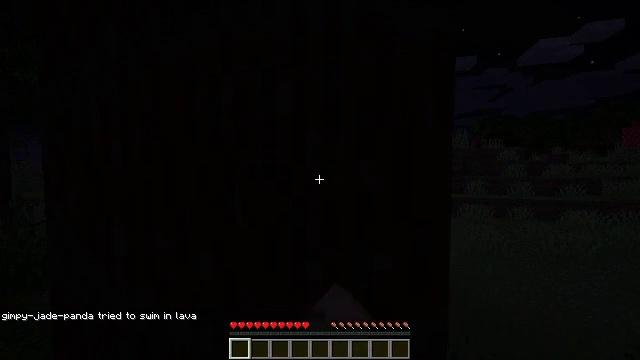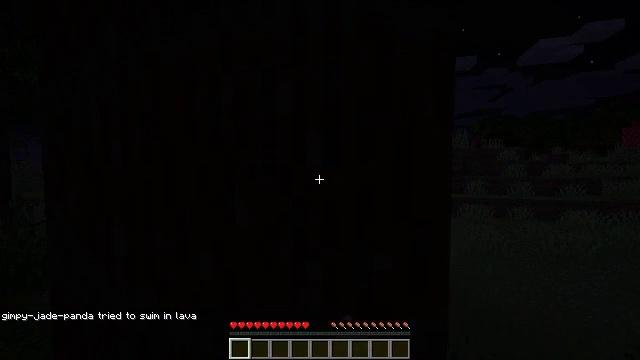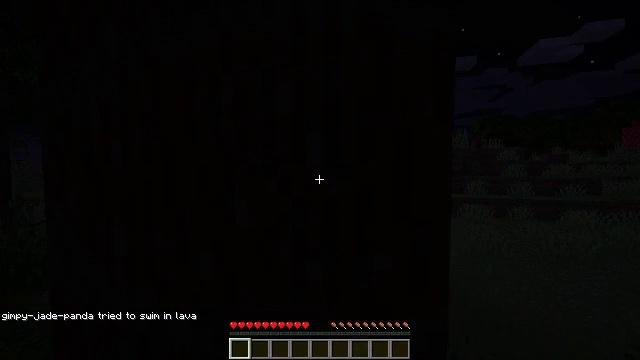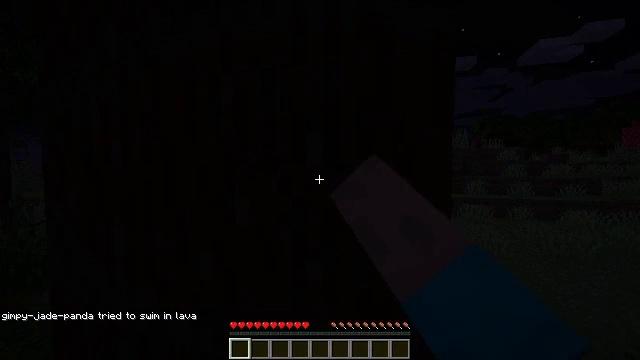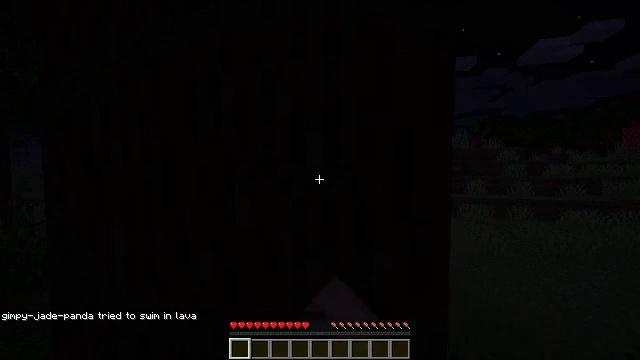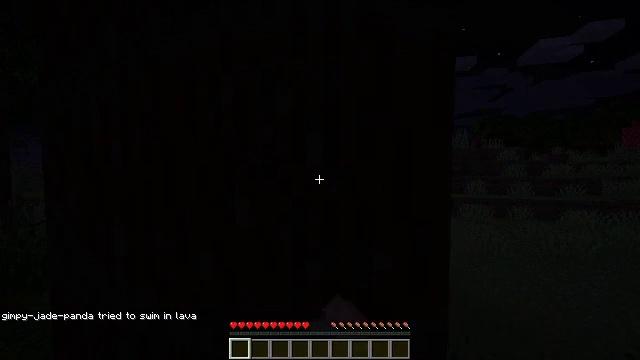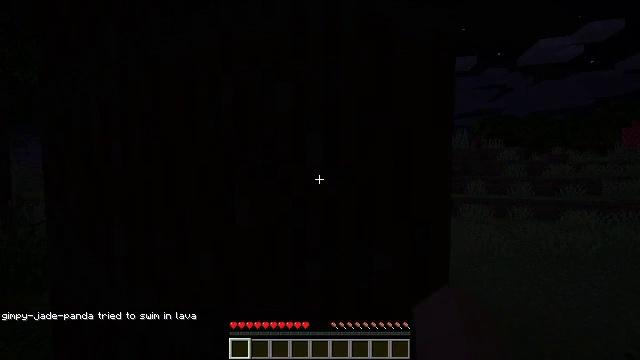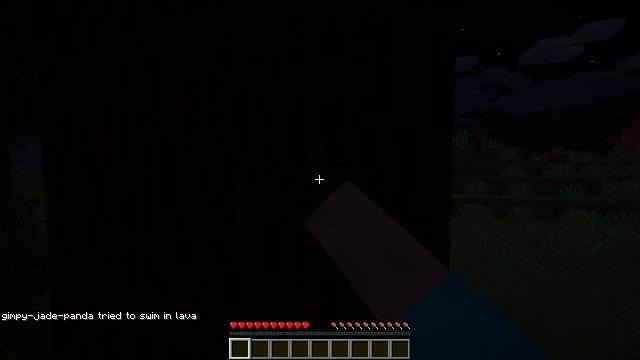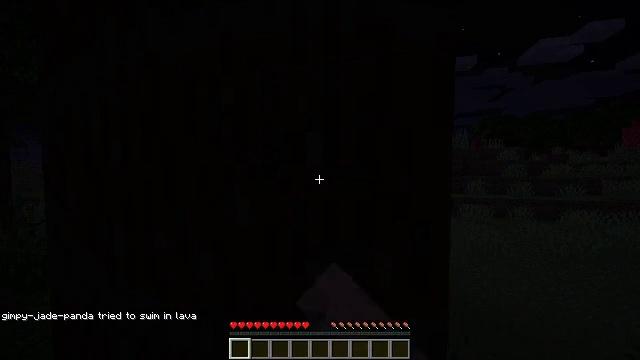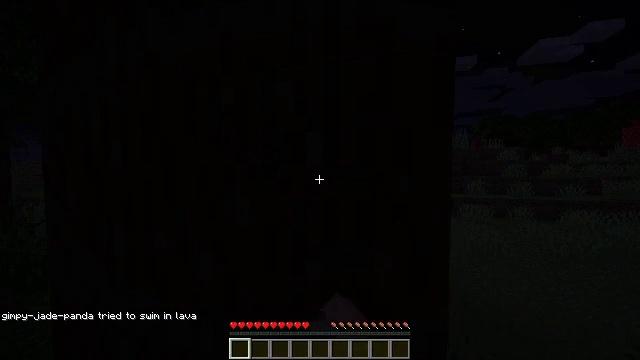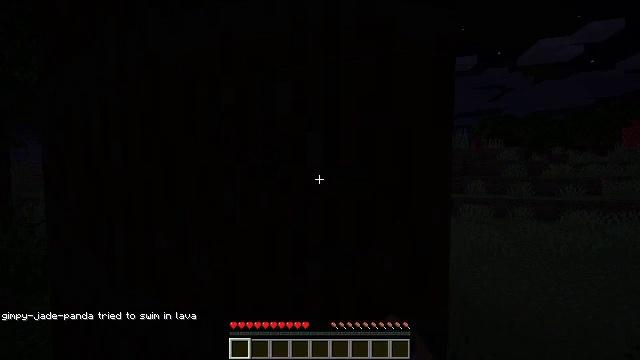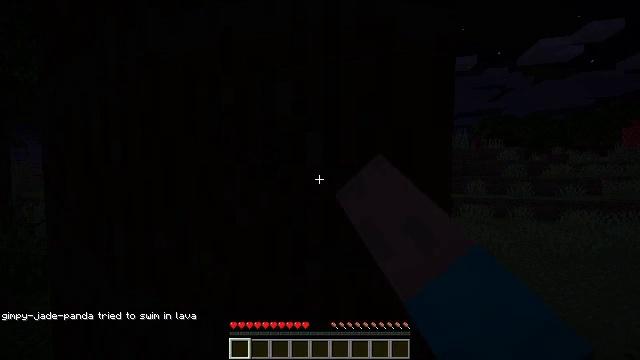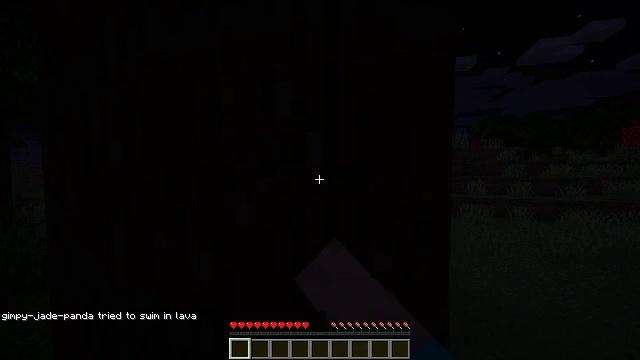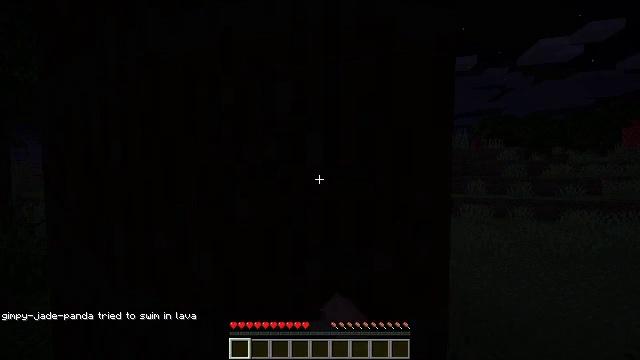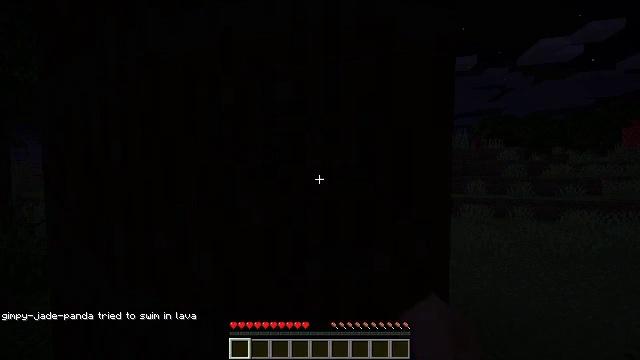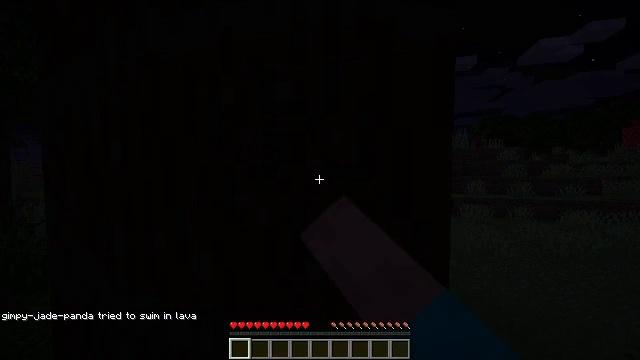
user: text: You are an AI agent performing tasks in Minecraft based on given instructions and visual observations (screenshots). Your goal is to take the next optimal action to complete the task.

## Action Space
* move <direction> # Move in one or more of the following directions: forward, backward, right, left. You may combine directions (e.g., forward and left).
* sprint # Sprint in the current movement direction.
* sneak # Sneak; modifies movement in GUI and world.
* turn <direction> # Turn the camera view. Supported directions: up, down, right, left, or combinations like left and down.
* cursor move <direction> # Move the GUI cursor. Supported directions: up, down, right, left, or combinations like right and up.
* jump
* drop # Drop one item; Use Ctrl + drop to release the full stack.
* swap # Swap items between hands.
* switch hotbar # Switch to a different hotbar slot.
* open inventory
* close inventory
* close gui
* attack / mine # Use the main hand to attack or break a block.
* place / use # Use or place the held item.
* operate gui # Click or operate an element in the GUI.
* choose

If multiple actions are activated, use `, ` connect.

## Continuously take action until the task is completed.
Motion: motion action
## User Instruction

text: Chop down the dark oak log.
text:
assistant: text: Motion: attack / mine
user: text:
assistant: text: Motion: attack / mine
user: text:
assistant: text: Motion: attack / mine
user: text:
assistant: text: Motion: attack / mine
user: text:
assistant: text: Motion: attack / mine
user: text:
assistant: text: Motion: attack / mine
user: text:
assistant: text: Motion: attack / mine
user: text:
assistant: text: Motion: attack / mine
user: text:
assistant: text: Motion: attack / mine
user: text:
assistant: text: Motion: attack / mine
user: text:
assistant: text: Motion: attack / mine
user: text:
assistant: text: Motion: attack / mine
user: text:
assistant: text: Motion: attack / mine
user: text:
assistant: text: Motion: attack / mine
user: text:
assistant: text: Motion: attack / mine
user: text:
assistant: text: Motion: attack / mine
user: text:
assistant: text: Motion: attack / mine
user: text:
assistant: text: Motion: attack / mine
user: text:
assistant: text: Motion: attack / mine
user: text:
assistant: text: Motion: attack / mine
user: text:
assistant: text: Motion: attack / mine
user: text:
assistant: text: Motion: attack / mine
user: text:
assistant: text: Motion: attack / mine
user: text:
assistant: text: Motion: attack / mine
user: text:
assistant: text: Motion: turn up, attack / mine
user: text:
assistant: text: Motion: turn up, attack / mine
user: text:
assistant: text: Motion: attack / mine
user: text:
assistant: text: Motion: attack / mine
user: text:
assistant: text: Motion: attack / mine
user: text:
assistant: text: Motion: attack / mine